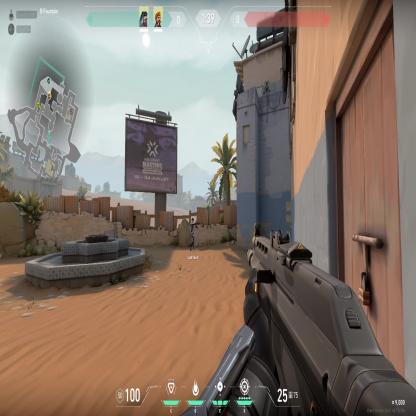
Label: teammate